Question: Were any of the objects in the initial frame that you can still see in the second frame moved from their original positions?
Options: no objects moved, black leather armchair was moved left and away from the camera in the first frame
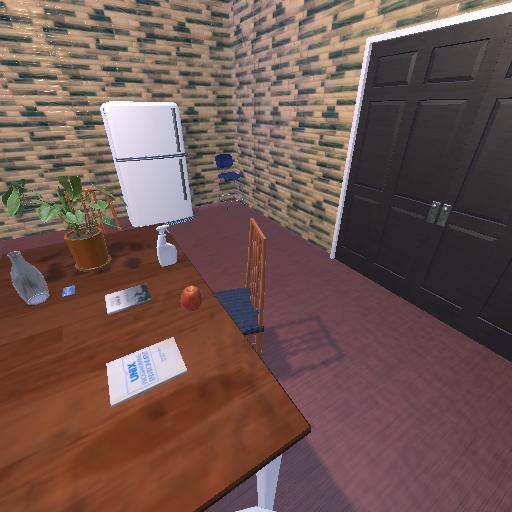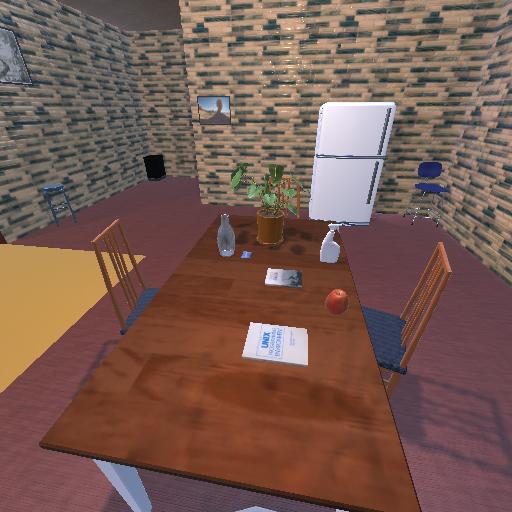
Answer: no objects moved